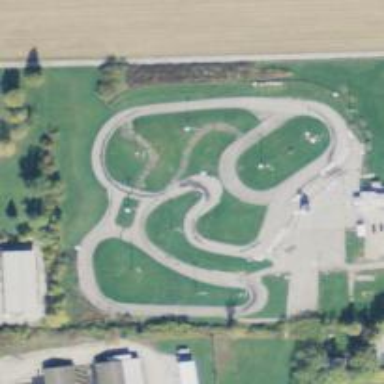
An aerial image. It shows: Karting raceway for sports enthusiasts.